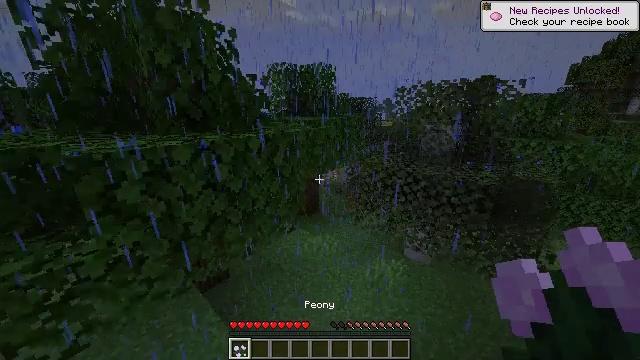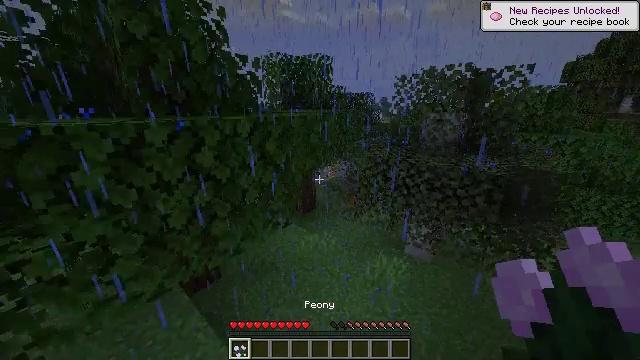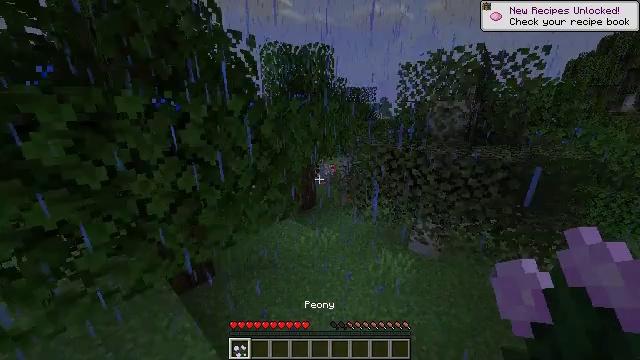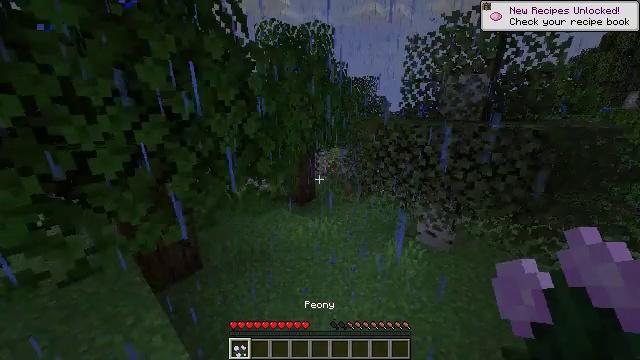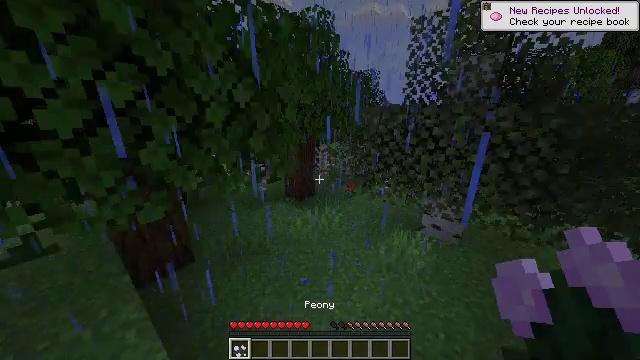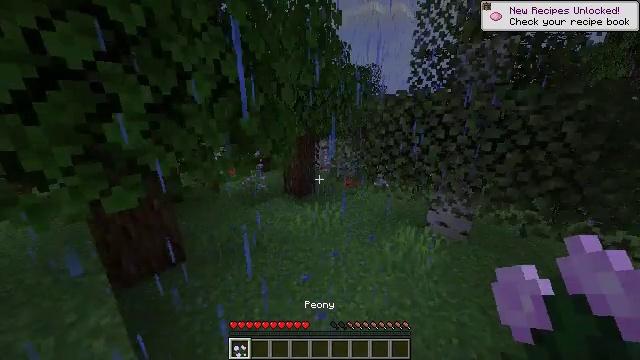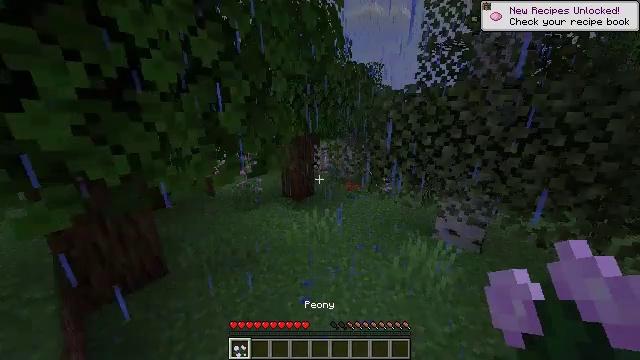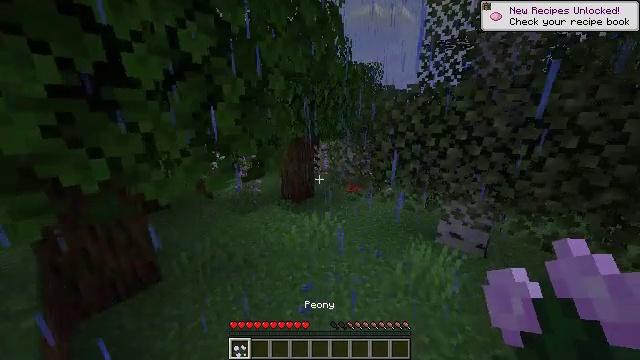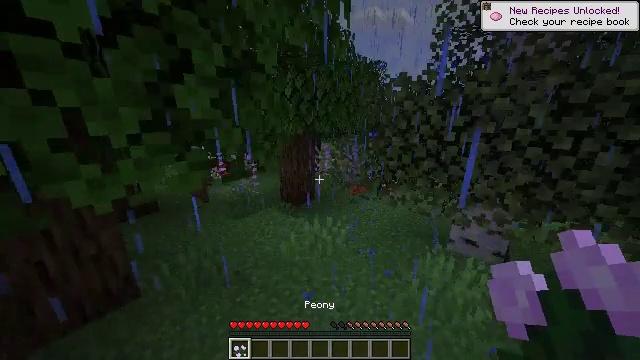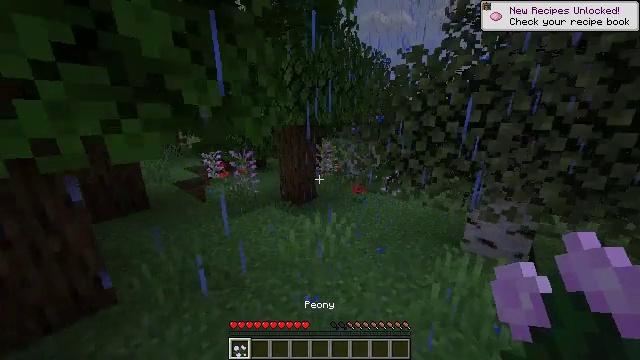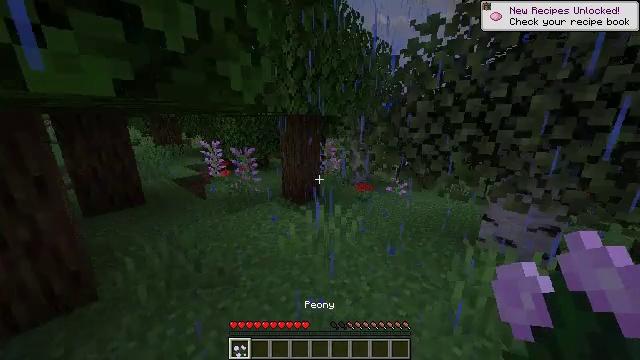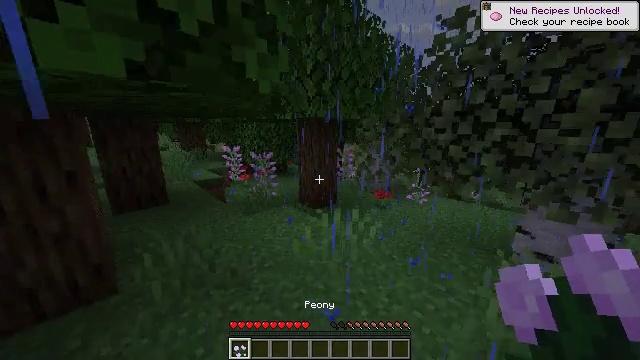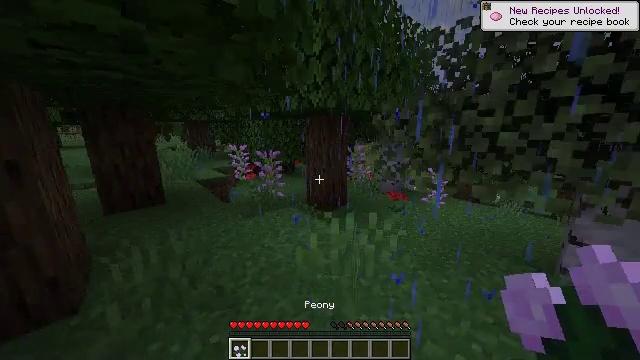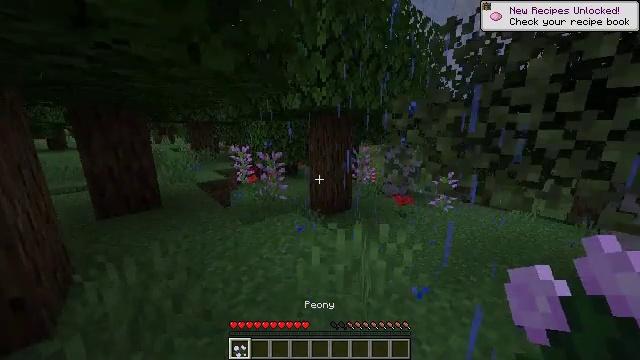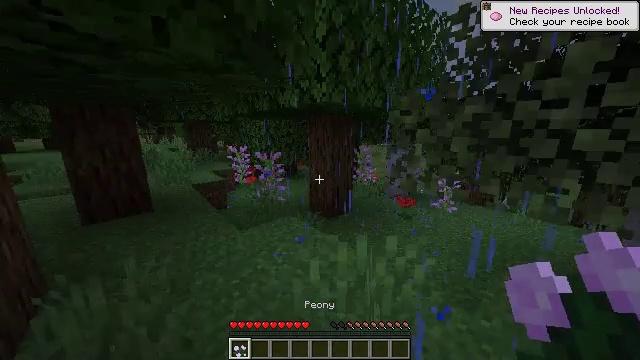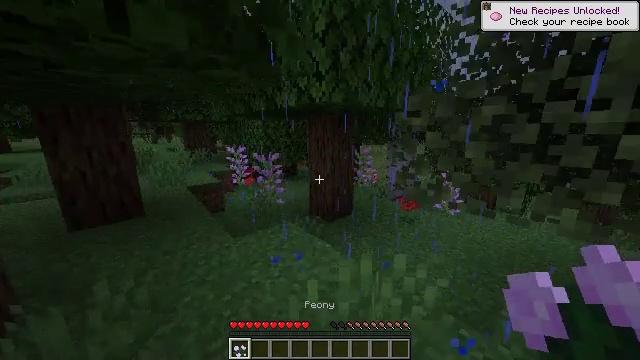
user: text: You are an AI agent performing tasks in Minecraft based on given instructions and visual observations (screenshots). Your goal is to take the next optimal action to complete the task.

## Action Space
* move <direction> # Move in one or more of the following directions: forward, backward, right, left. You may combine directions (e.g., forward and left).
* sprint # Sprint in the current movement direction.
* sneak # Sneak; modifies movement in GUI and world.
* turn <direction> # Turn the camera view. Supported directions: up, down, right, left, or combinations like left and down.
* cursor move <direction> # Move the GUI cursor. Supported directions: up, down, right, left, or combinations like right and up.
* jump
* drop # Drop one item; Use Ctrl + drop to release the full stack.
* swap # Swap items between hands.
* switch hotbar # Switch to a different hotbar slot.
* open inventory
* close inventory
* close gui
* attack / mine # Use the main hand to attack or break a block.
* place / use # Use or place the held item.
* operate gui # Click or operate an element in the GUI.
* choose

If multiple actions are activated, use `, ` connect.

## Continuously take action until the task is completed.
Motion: motion action
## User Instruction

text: Collect lilac by left-clicking.
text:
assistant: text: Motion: move forward, sprint
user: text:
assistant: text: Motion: move forward, sprint
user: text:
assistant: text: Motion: move forward, sprint
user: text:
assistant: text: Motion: move forward, sprint
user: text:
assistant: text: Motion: move forward, sprint
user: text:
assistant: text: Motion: move forward, sprint
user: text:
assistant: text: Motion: move forward, sprint
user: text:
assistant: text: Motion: move forward, sprint
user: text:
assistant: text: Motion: move forward, sprint
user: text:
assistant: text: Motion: move forward, sprint
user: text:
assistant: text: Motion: move forward, sprint, turn left and up
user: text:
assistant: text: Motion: move forward, sprint, turn left
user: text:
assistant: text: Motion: move forward, sprint, turn left
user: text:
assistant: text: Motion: move forward, sprint
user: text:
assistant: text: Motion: move forward, sprint
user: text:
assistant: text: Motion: move forward, sprint
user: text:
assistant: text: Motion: move forward, sprint, turn left
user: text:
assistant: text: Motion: move forward, sprint, turn left and down
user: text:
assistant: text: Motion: move forward, sprint, turn left
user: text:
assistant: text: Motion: move forward, sprint, turn left
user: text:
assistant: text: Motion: move forward, sprint, turn left
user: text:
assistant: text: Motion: move forward, sprint, turn left
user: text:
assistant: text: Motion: move forward, sprint
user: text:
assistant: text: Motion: move forward, sprint, turn right and down
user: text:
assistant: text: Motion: move forward, sprint, turn right and down
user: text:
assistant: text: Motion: move forward, sprint, turn right and down
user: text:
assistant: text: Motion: move forward, sprint, turn right
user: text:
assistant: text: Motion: move forward, sprint, turn right and down
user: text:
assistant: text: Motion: move forward, sprint, turn right, attack / mine
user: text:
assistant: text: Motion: move forward, sprint, attack / mine